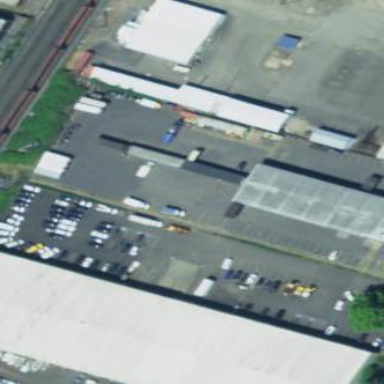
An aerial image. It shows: Post depot building.